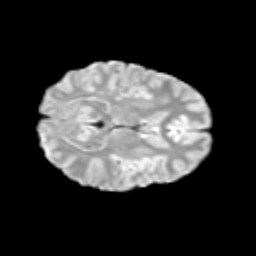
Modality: T2w
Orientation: axial
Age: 12
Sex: female
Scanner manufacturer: siemens
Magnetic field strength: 3 T
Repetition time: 3.8 s
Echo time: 0.07 s